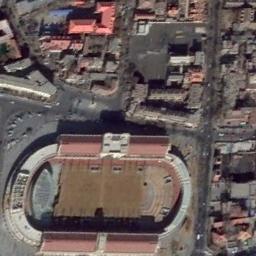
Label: stadium